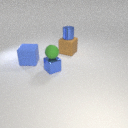
large brown rubber cube below small blue metal cylinder